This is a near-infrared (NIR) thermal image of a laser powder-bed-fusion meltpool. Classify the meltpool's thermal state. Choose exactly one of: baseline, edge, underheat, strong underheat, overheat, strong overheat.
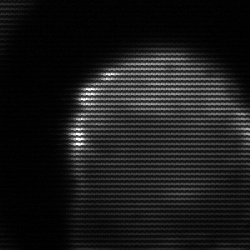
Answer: edge